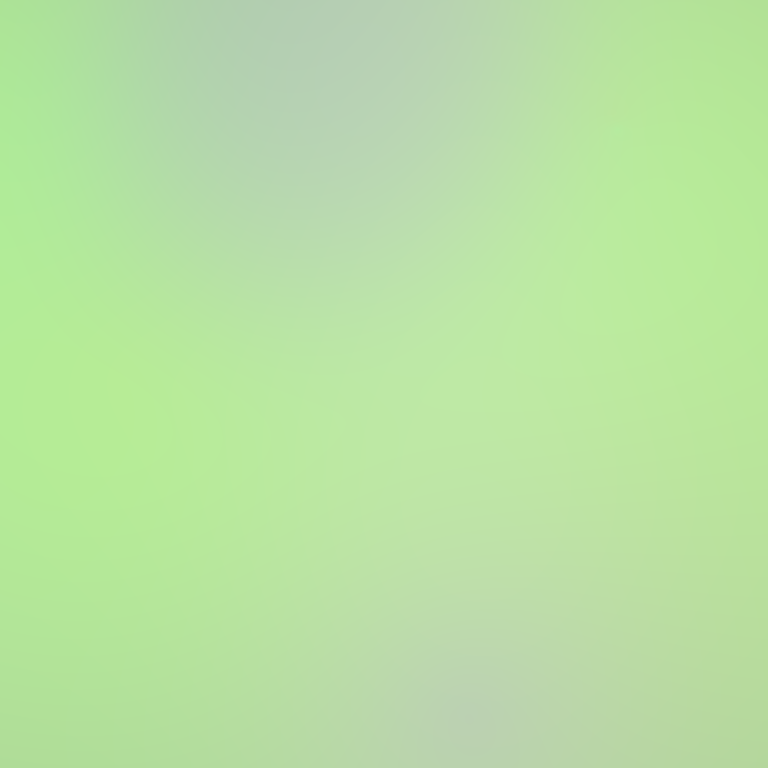
Abstract light effect, smooth gradient from soft green to pale yellow, calm atmosphere, diffuse light, no room, no furniture, no objects.